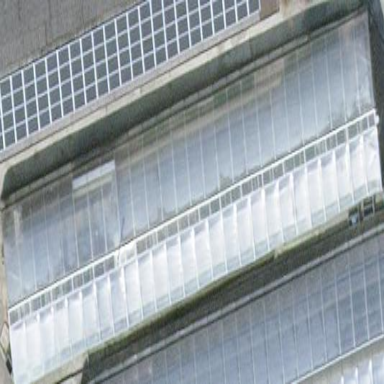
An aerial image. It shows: Greenhouse.